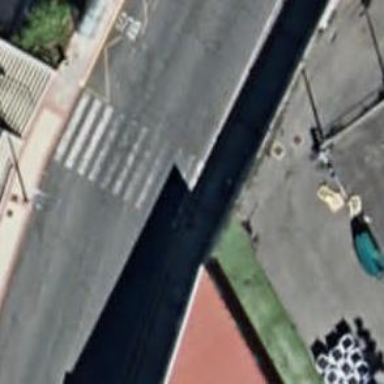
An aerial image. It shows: Zebra crossing on the road.